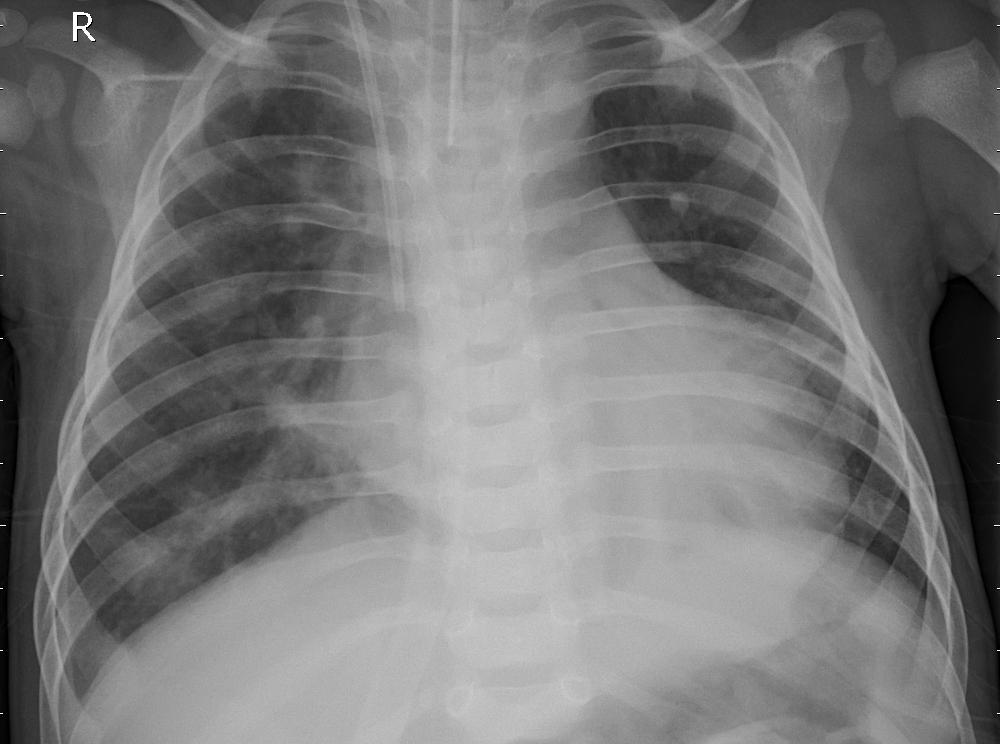
Diagnosis: PNEUMONIA